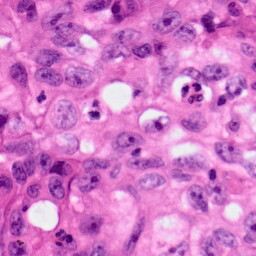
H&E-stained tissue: Lung